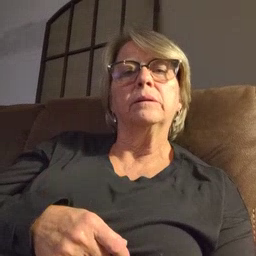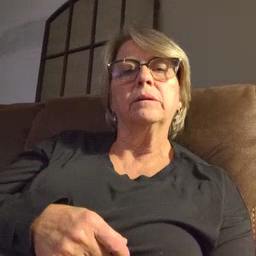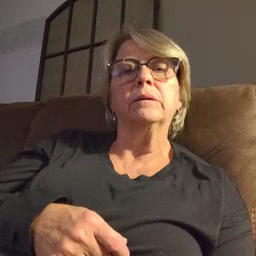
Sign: owie